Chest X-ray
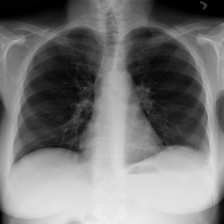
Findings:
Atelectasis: negative
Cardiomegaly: negative
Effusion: positive
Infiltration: positive
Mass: negative
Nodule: negative
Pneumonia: negative
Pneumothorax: negative
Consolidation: negative
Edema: negative
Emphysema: negative
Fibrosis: negative
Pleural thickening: negative
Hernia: negative